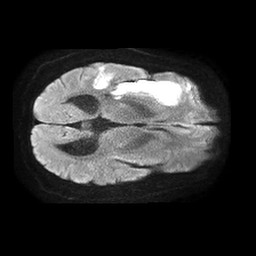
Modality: TRACE
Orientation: axial
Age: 64
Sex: male
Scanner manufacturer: philips
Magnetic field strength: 1.5 T
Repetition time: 4.6 s
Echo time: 0.08528 s